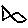
Label: fish